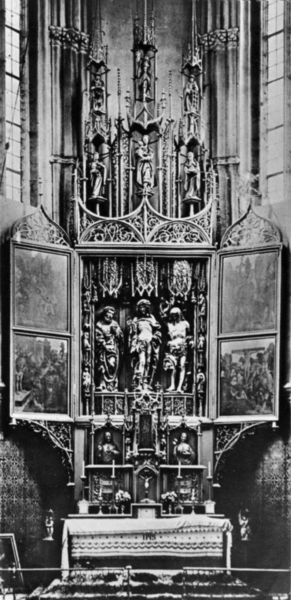
Titel: Hochaltar nach der Umgestaltung (Historische Aufnahme von 1885)
Künstler: Meister der Pulkauer Altarskulpturen
Standort: Pulkau (Niederösterreich)
Institution: Wallfahrts- und Filialkirche zum Kostbaren Blut Christi
Schlagwörter: flügel, gemälde, schatten, fenster, grau, holz, licht, tisch, tuch, malerei, ornament, teppich, alt, johannes, sockel, stein, kirche, decke, drei, gotik, renaissance, engel, skulptur, statue, relief, türen, figuren, tafel, ornamente, stufe, plastik, foto, fotografie, kreuz, dom, schwarzweiss, zeremonie, altar, hochaltar, schnitzerei, orgel, skulpturen, plastiken, statuen, dienste, gotisch, christus, jesus, messe, festtag, chor, kruzifix, heilige, anbeten, büsten, mittelfeld, anbetung, petrus, schrein, sakral, geschnitzt, altarbild, masswerk, nürnberg, aufsatz, aufbau, fialen, tabernakel, gesprenge, aussenflügel, mensa, predella, retabel, schnitzaltar, tafeln, ampeln, messtisch, flügelaltar, triptychon, triptichon, passion, antependium, altartisch, bildfelder, frankfurt, altarretabel, gespränge, hochgotik, mittelschrein, altarflügel, feiertagsseite, schnitzalatr, veit stoss, sprengwerk, pedella, scnitzerei, dreigeteilt, atar, goisch, #mensa, retavel